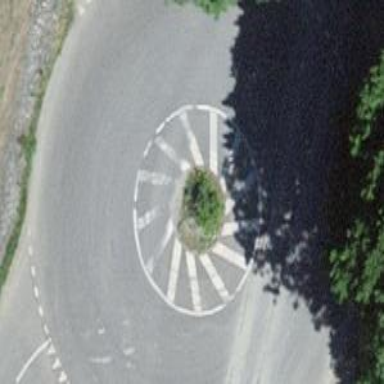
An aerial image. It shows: Unclassified road with asphalt surface leading to roundabout.